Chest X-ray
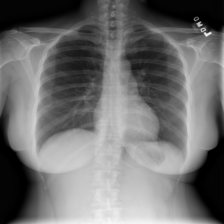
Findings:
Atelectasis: negative
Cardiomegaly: negative
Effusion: negative
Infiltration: negative
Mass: negative
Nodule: negative
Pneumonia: negative
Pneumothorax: negative
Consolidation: negative
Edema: negative
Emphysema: negative
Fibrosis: negative
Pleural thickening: negative
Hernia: negative